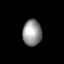
Tissue: prostate
Cell type: Endothelial cells
Senescence score: 0.7025
Nuclear area (px): 489
Mean DAPI intensity: 147.098